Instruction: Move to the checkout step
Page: cart
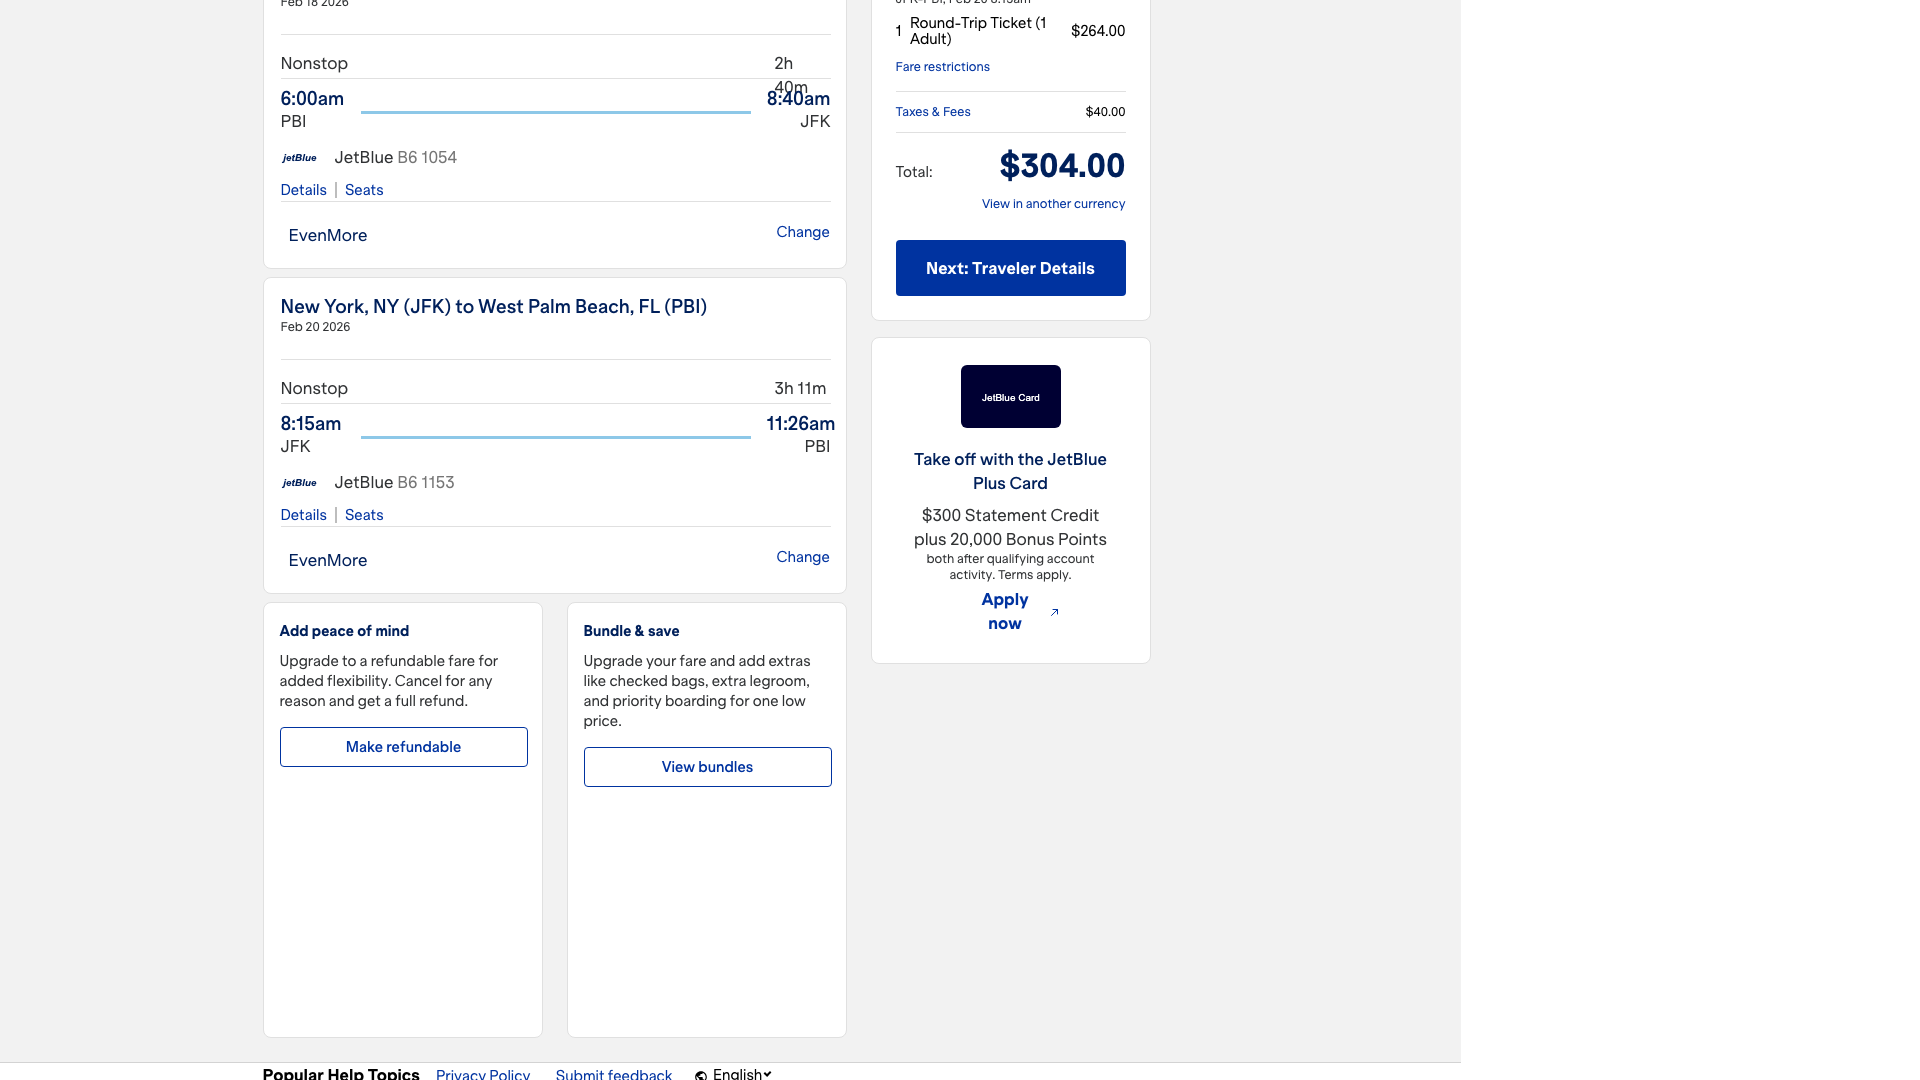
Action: click